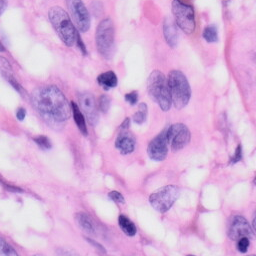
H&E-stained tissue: Skin